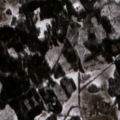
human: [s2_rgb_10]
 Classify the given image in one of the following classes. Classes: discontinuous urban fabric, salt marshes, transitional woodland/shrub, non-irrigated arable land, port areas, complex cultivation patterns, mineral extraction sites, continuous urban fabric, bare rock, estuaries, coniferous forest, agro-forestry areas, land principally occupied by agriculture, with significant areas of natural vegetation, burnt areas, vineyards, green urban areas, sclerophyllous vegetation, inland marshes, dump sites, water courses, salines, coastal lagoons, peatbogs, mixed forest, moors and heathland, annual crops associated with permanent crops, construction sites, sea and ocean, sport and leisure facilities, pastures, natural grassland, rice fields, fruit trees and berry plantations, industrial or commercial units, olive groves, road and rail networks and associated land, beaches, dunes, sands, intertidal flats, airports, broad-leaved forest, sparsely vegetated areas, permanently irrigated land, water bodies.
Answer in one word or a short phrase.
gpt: complex cultivation patterns, land principally occupied by agriculture, with significant areas of natural vegetation, mixed forest